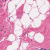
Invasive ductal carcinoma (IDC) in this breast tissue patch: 0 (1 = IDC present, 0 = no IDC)